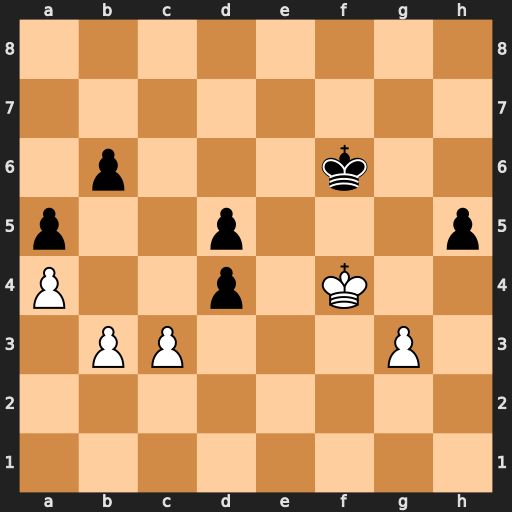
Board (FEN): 8/8/1p3k2/p2p3p/P2p1K2/1PP3P1/8/8
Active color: w
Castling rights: -
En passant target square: -
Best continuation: cxd4 Kg6 Ke5 Kg5 Kxd5